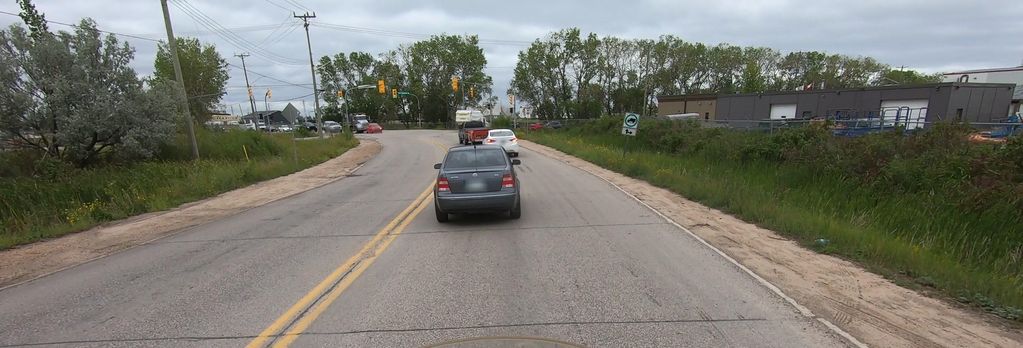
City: winnipeg